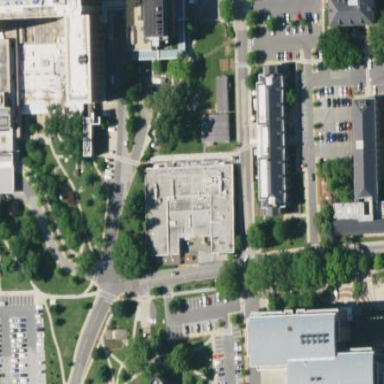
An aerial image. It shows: Building.